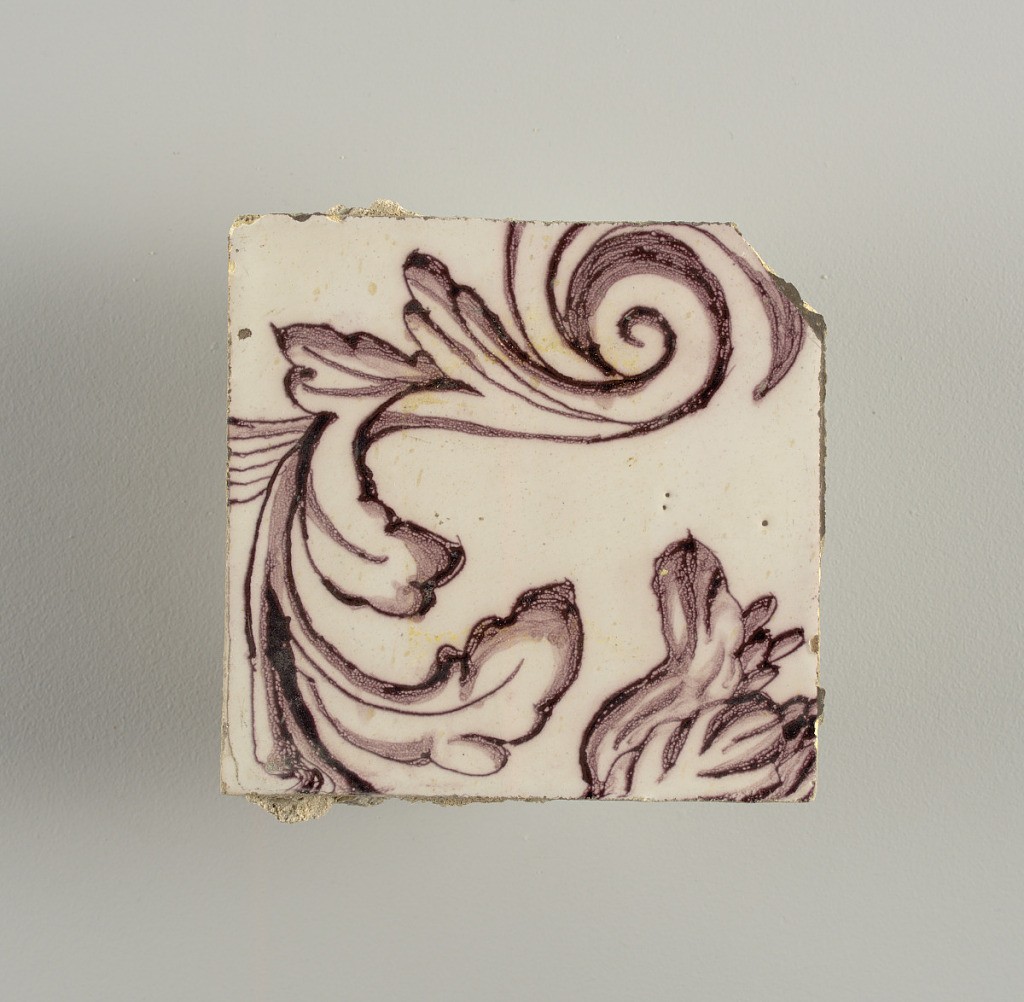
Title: Tile wall facing
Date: ca. 1725
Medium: Tin-glazed earthenware, underglaze
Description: Horizontal rectangle.  Thirty tiles wide and twenty-three tiles high with opening for fireplace eleven tiles wide and ten high.  Foliage arabesques disposed about three vertical axes from which are emphazised by urns at center and right, and at left by the figure of a standing woman carrying an infant on her arm and accompanied by two children.